Field crop: maize
Growth stage: 1
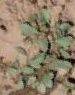
Species: convolvulus